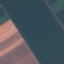
Land use / land cover class: AnnualCrop